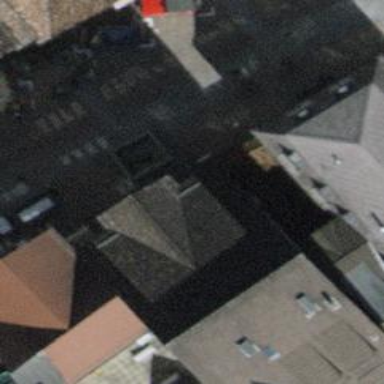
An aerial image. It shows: Greengrocer shop.